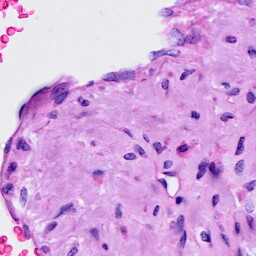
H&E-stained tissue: Cervix